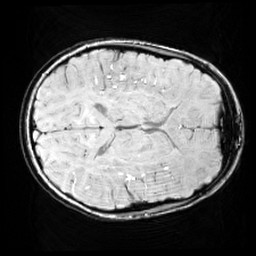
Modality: SWI
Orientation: axial
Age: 11
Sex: male
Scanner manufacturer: siemens
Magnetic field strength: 3 T
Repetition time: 0.027 s
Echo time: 0.02 s